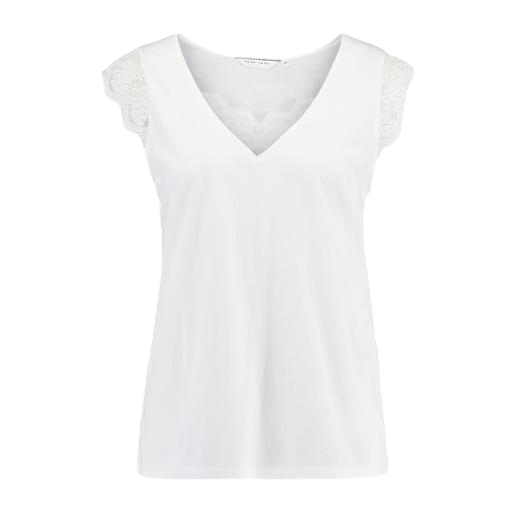
white lace muscle t-shirt, white maison tank top, white lace-trim t-shirt, white background